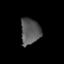
Tissue: lung
Cell type: Epithelial cells
Senescence score: 0.2175
Nuclear area (px): 504
Mean DAPI intensity: 87.591